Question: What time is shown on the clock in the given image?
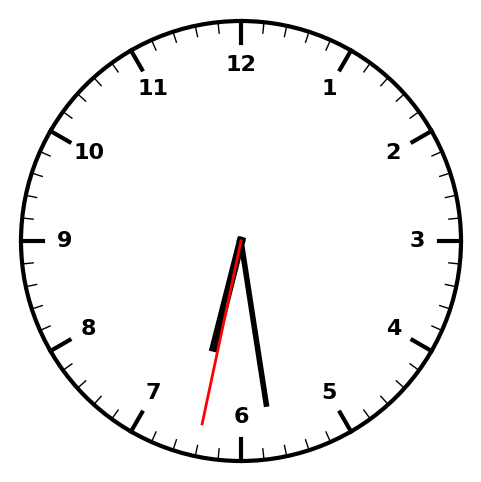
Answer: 06:28:32